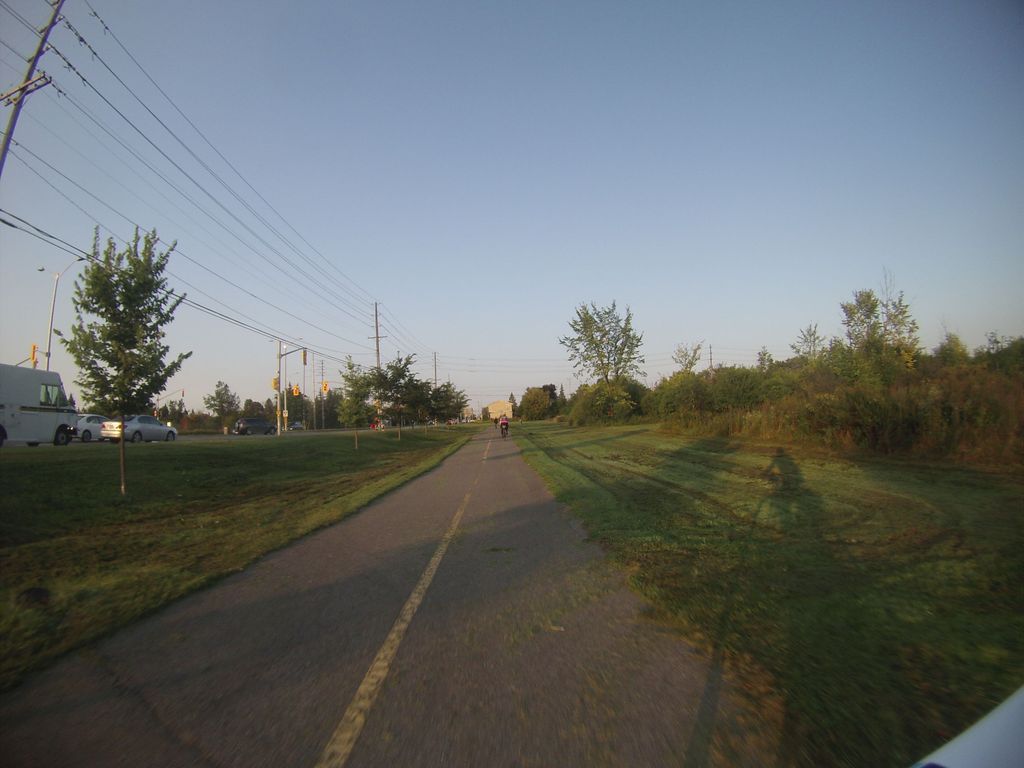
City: ottawa-gatineau